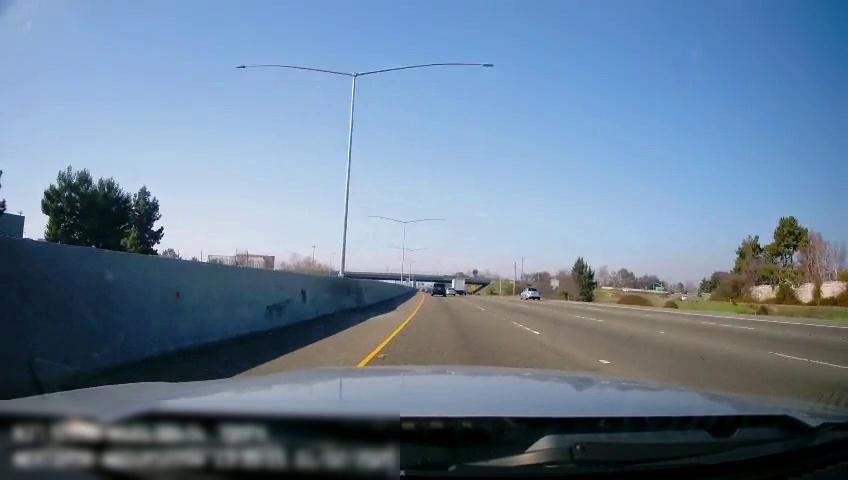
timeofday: Day
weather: Sunny
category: Drivable Space
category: Vehicles | SUV
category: Vehicles | Truck
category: Vehicles | Car
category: Vehicles | Truck
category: Vehicles | Car
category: Lanes | Current Lane
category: Lanes | Current Lane
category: Lanes | Alternate Lane
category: Lanes | Alternate Lane
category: Lanes | Alternate Lane